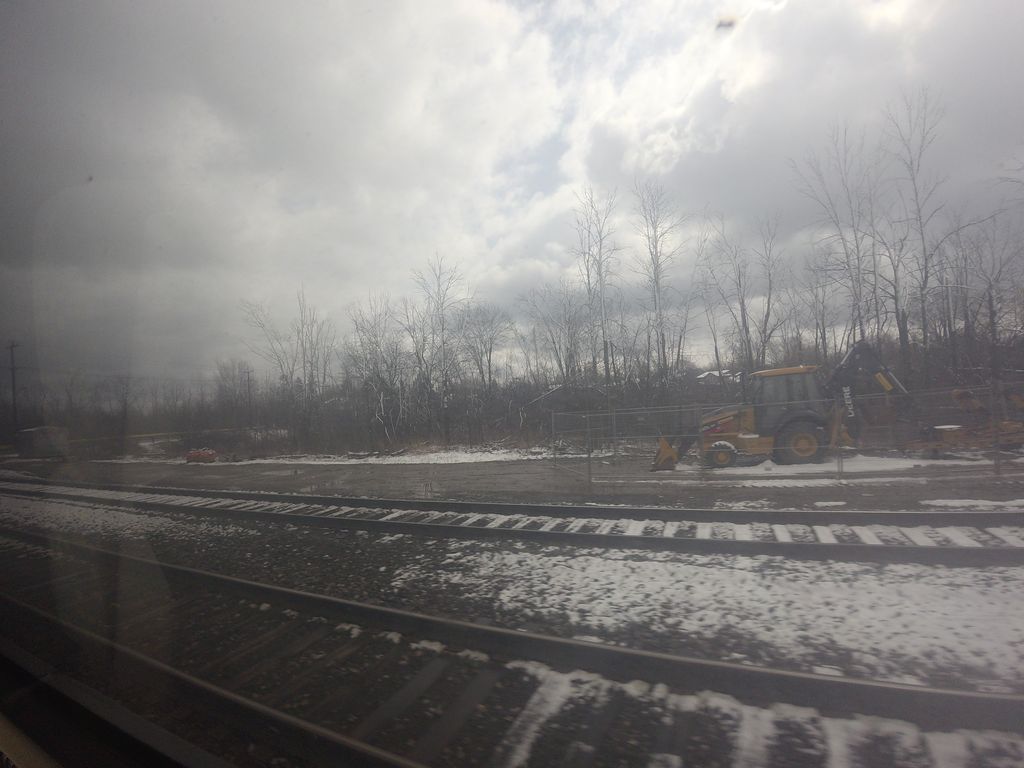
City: toronto